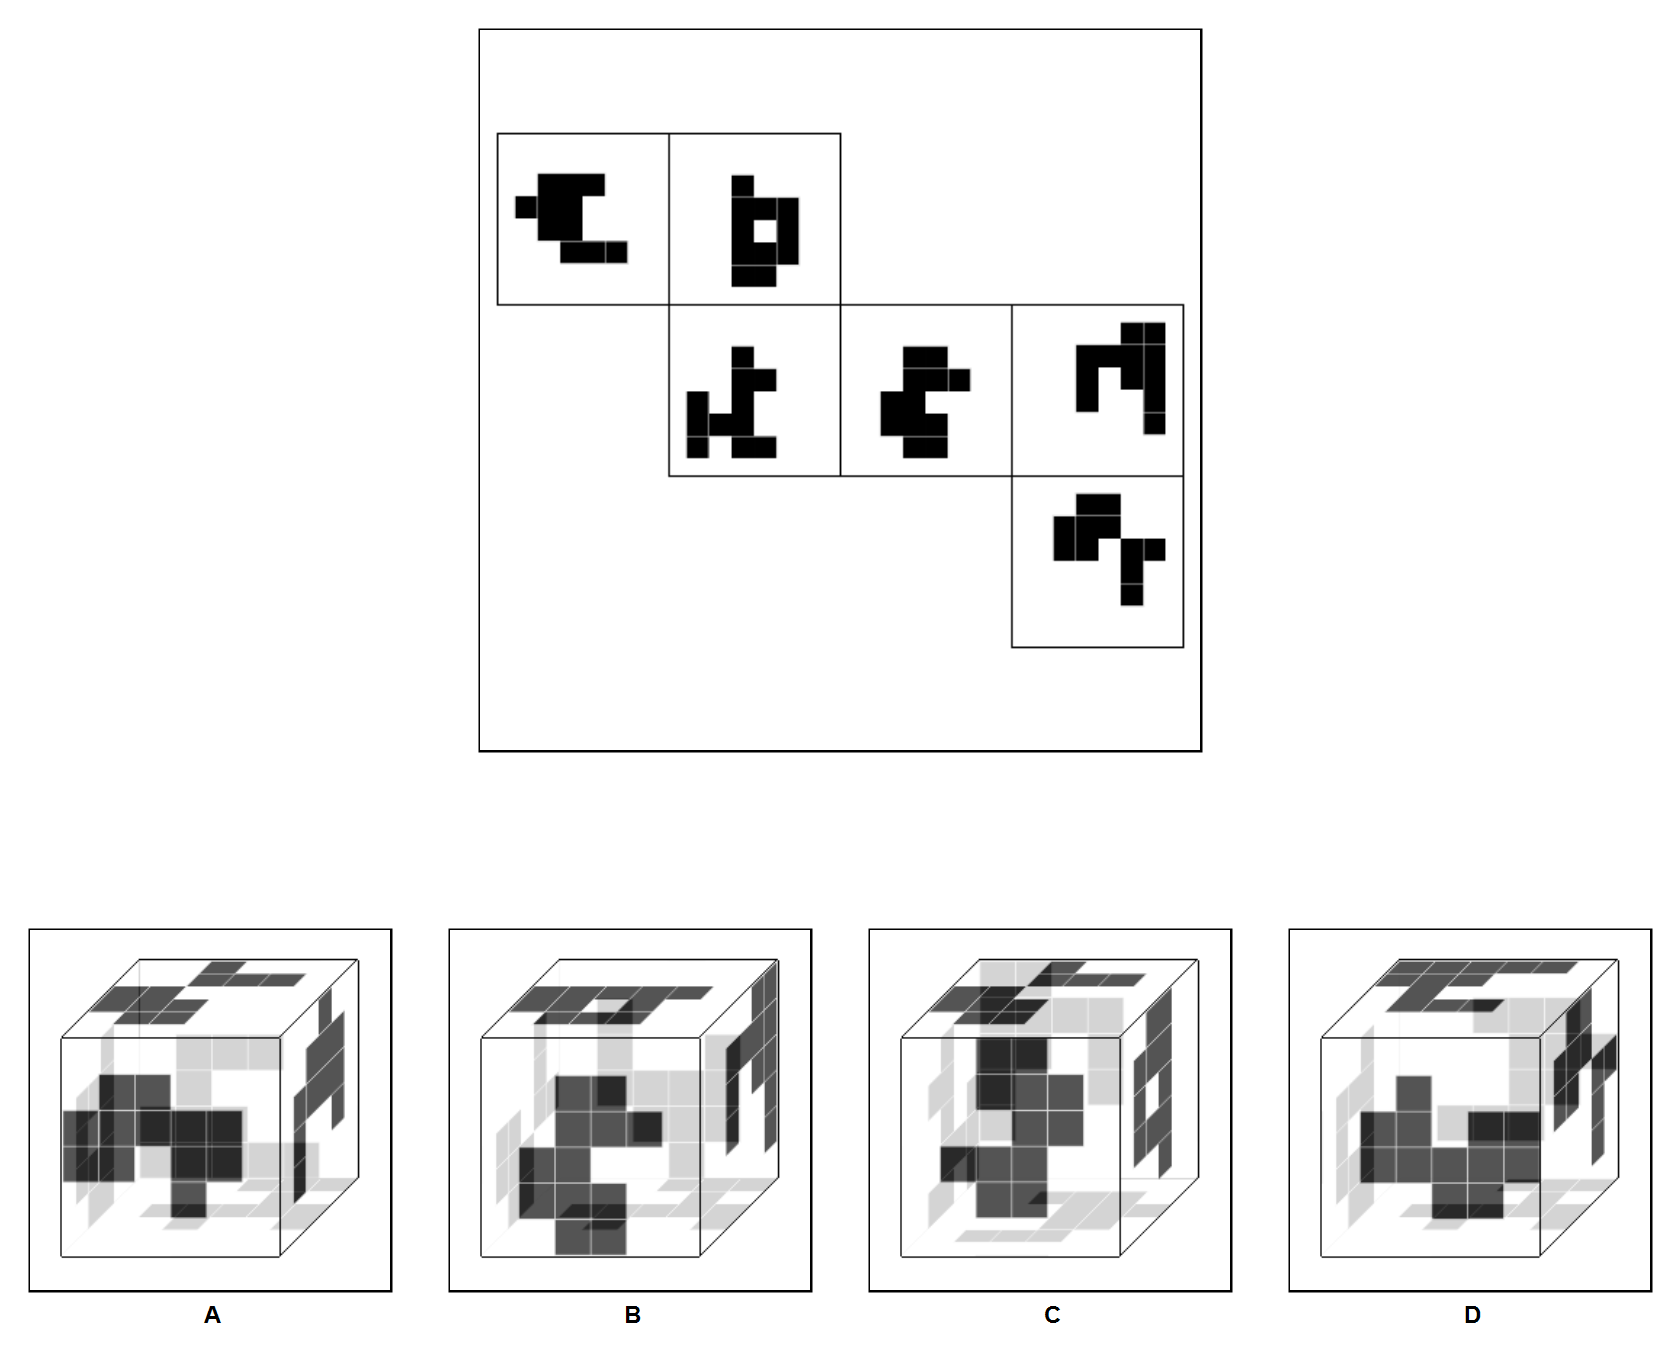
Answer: D